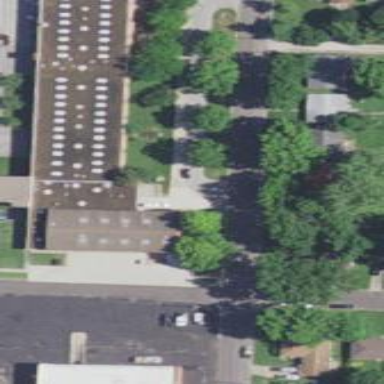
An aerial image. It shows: School building.